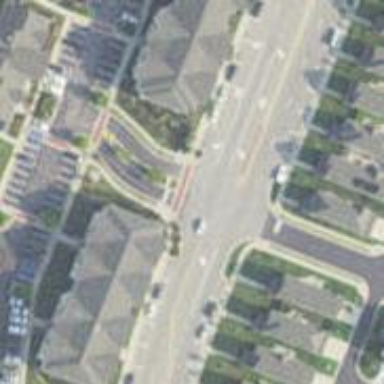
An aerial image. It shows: Marked road crossing.